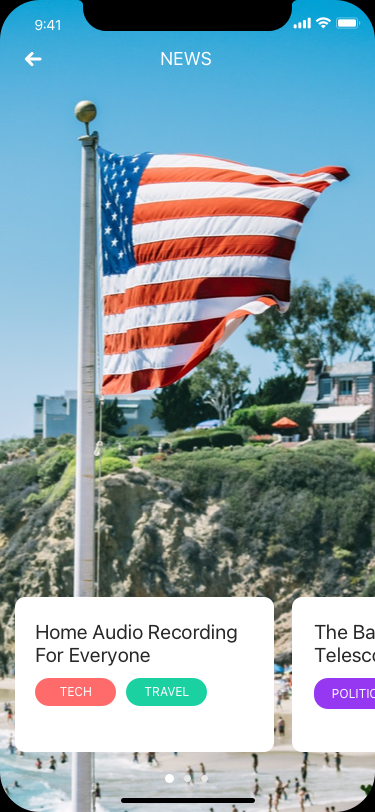
Text in this UI design:
Home Audio Recording
For Everyone
The Basics Of Buying A Telescope
NEWS